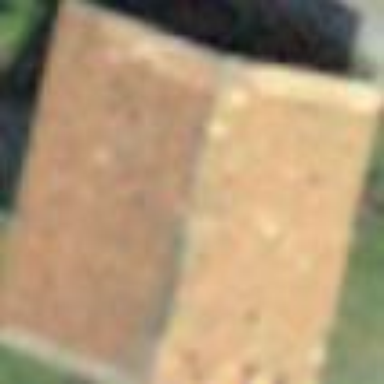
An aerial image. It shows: Rural barn.